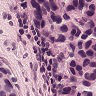
Metastatic tissue present: yes